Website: macys
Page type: account-dashboard
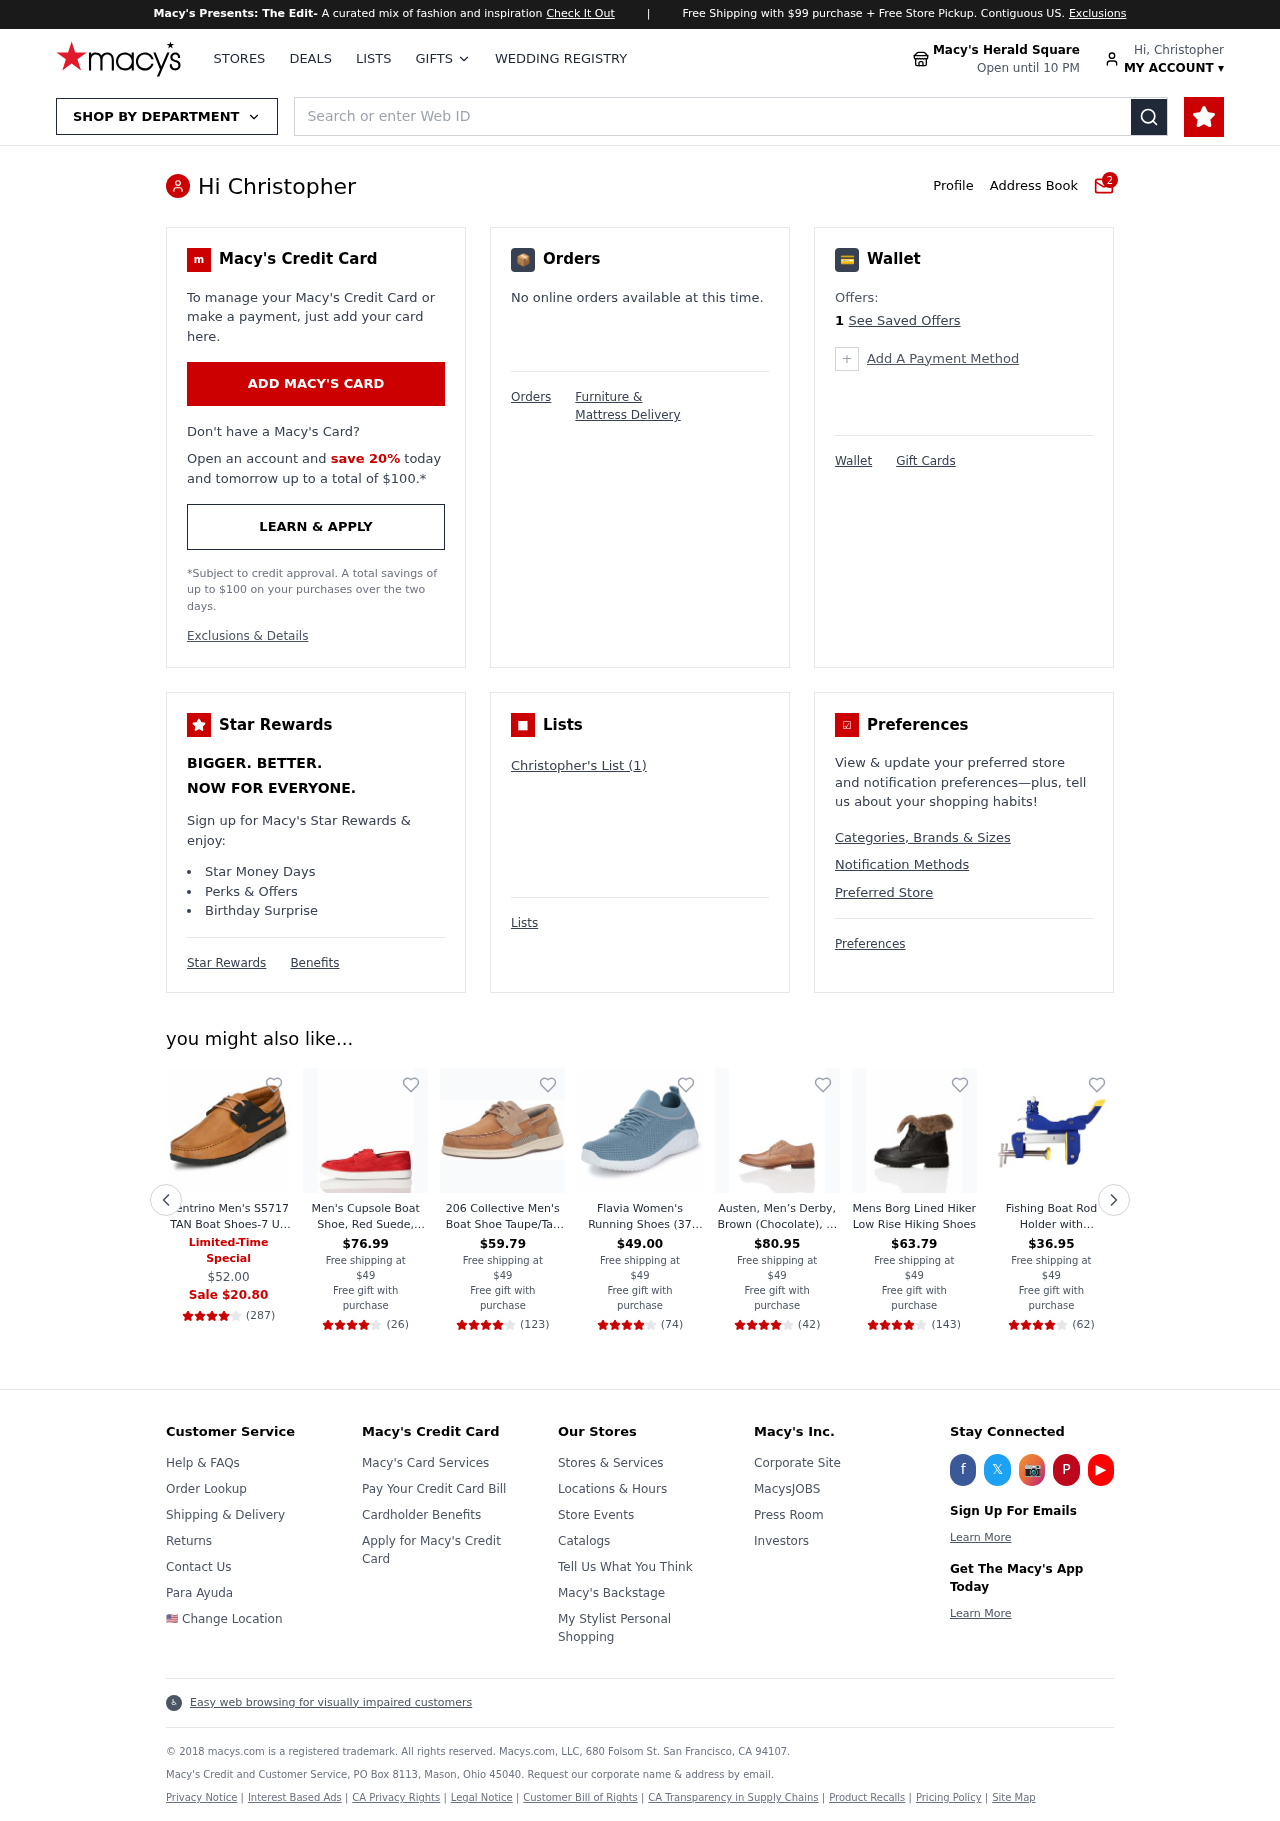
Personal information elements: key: PII_FIRSTNAME
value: Christopher
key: PII_LOCATION1_NAME
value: Macy's Herald Square
Product elements: key: PRODUCT1_NAME
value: Centrino Men's S5717 TAN Boat Shoes-7 UK (41 EU) (8 US) (S5717-1)
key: PRODUCT1_NUM_RATINGS
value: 287
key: PRODUCT1_PRICE
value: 52
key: PRODUCT1_RATING
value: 4
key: PRODUCT2_NAME
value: Men's Cupsole Boat Shoe, Red Suede, women 2
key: PRODUCT2_NUM_RATINGS
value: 26
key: PRODUCT2_PRICE
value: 76.99
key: PRODUCT2_RATING
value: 4.4
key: PRODUCT3_NAME
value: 206 Collective Men's Boat Shoe Taupe/Tan 10 Medium US
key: PRODUCT3_NUM_RATINGS
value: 123
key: PRODUCT3_PRICE
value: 59.79
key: PRODUCT3_RATING
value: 4.2
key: PRODUCT4_NAME
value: Flavia Women's Running Shoes (37 EU) (6 US) (F/HD0037/BLUGRY_L.Blue/Grey_5 UK)
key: PRODUCT4_NUM_RATINGS
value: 74
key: PRODUCT4_PRICE
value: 49
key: PRODUCT4_RATING
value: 3.7
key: PRODUCT5_NAME
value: Austen, Men’s Derby, Brown (Chocolate), 6  UK (40 EU)
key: PRODUCT5_NUM_RATINGS
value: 42
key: PRODUCT5_PRICE
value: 80.95
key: PRODUCT5_RATING
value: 4.3
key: PRODUCT6_NAME
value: Mens Borg Lined Hiker Low Rise Hiking Shoes
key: PRODUCT6_NUM_RATINGS
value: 143
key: PRODUCT6_PRICE
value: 63.79
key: PRODUCT6_RATING
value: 4.2
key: PRODUCT7_NAME
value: Fishing Boat Rod Holder with Adjustment Angle of 360 Degree, Can Be Installed Horizontally and Verti
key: PRODUCT7_NUM_RATINGS
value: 62
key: PRODUCT7_PRICE
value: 36.95
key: PRODUCT7_RATING
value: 4.1
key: PRODUCT1_SALE_PRICE
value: Sale $20.80
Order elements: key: ORDER_FREE_SHIPPING_MIN
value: $99
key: ORDER_STORE_HOURS
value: Open until 10 PM
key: ORDER_NUM_MESSAGES
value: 2
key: ORDER_DISCOUNT_PERCENT
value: save 20%
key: ORDER_MAX_SAVINGS
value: $100
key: ORDER_MAX_SAVINGS2
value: $100
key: ORDER_NUM_OFFERS
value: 1
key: ORDER_NUM_LIST_ITEMS
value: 1
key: ORDER_FREE_SHIPPING_THRESHOLD
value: $49
Search elements: key: HEADER_SEARCH
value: Search or enter Web ID